Question: Consider I am allocating an object. Please see the below image

In the above image *myObject is a pointer. It is referring to an space allocated to that object. When we retain the object, I like to know what it does at backend. Also I like to know why we are doing that.
Also when we release it how it works at backend.
I also like to know what happens at backend when we copy an object.
I am really sorry if my question is so basic.
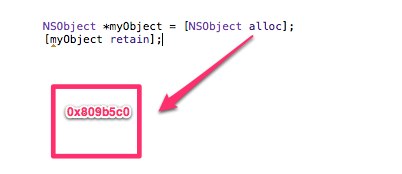
Answer: What retain actually does under the hood is:
1. Take a global lock in the objc runtime
2. Look up a hash table entry based on the pointer to the object being retained
3. Increment a counter in that entry
4. Release the lock
I don't expect this to be all that helpful in practice, but I think it's what you were asking for.